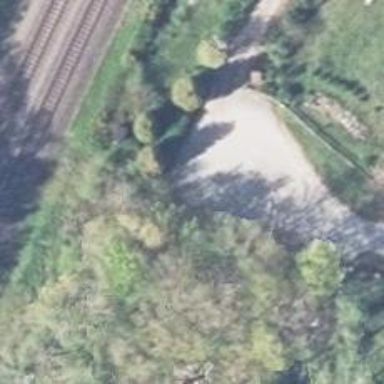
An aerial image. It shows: Track with grade 4 tracktype.